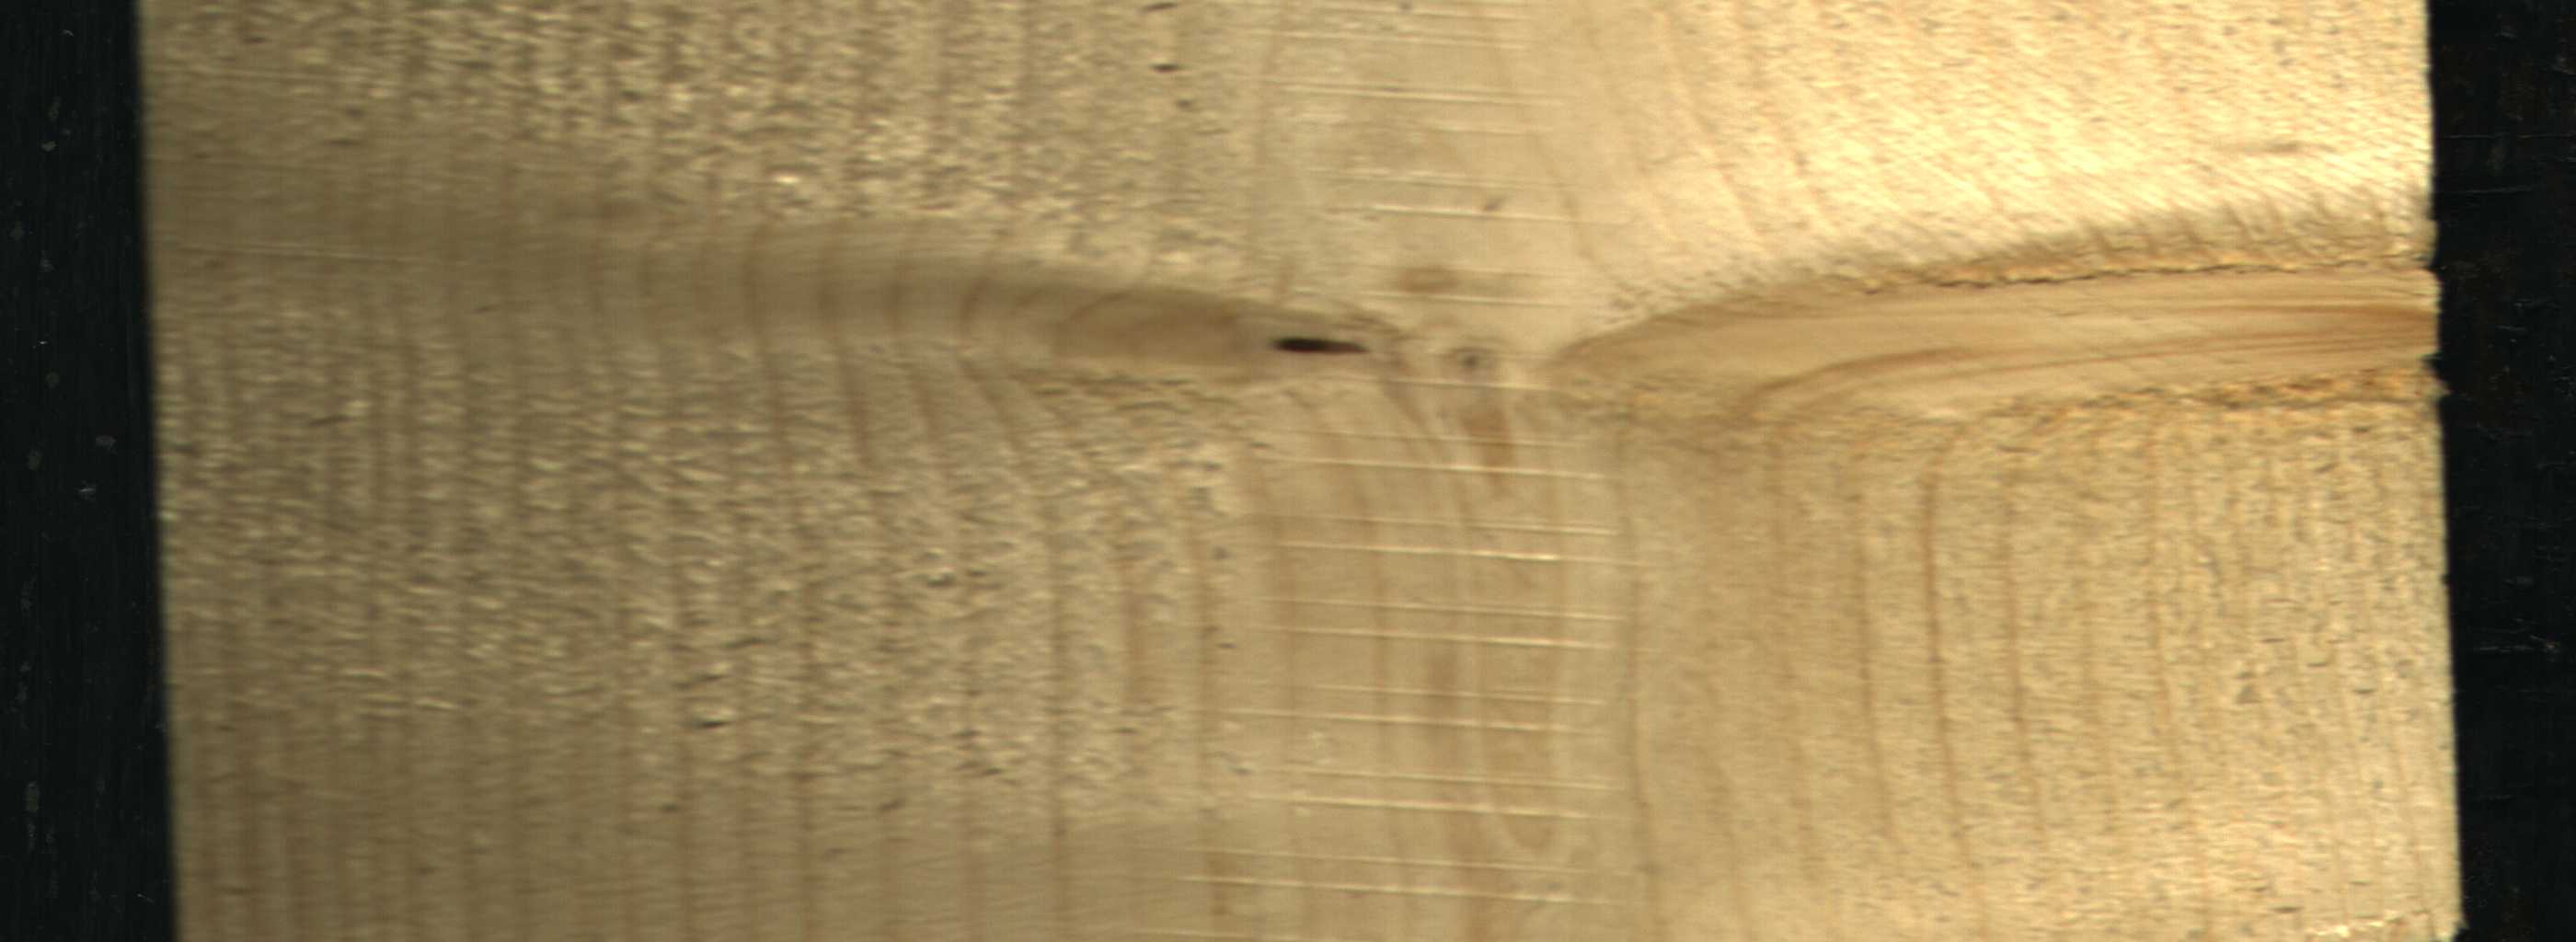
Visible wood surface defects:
Dead_Knot
Live_Knot